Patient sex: F
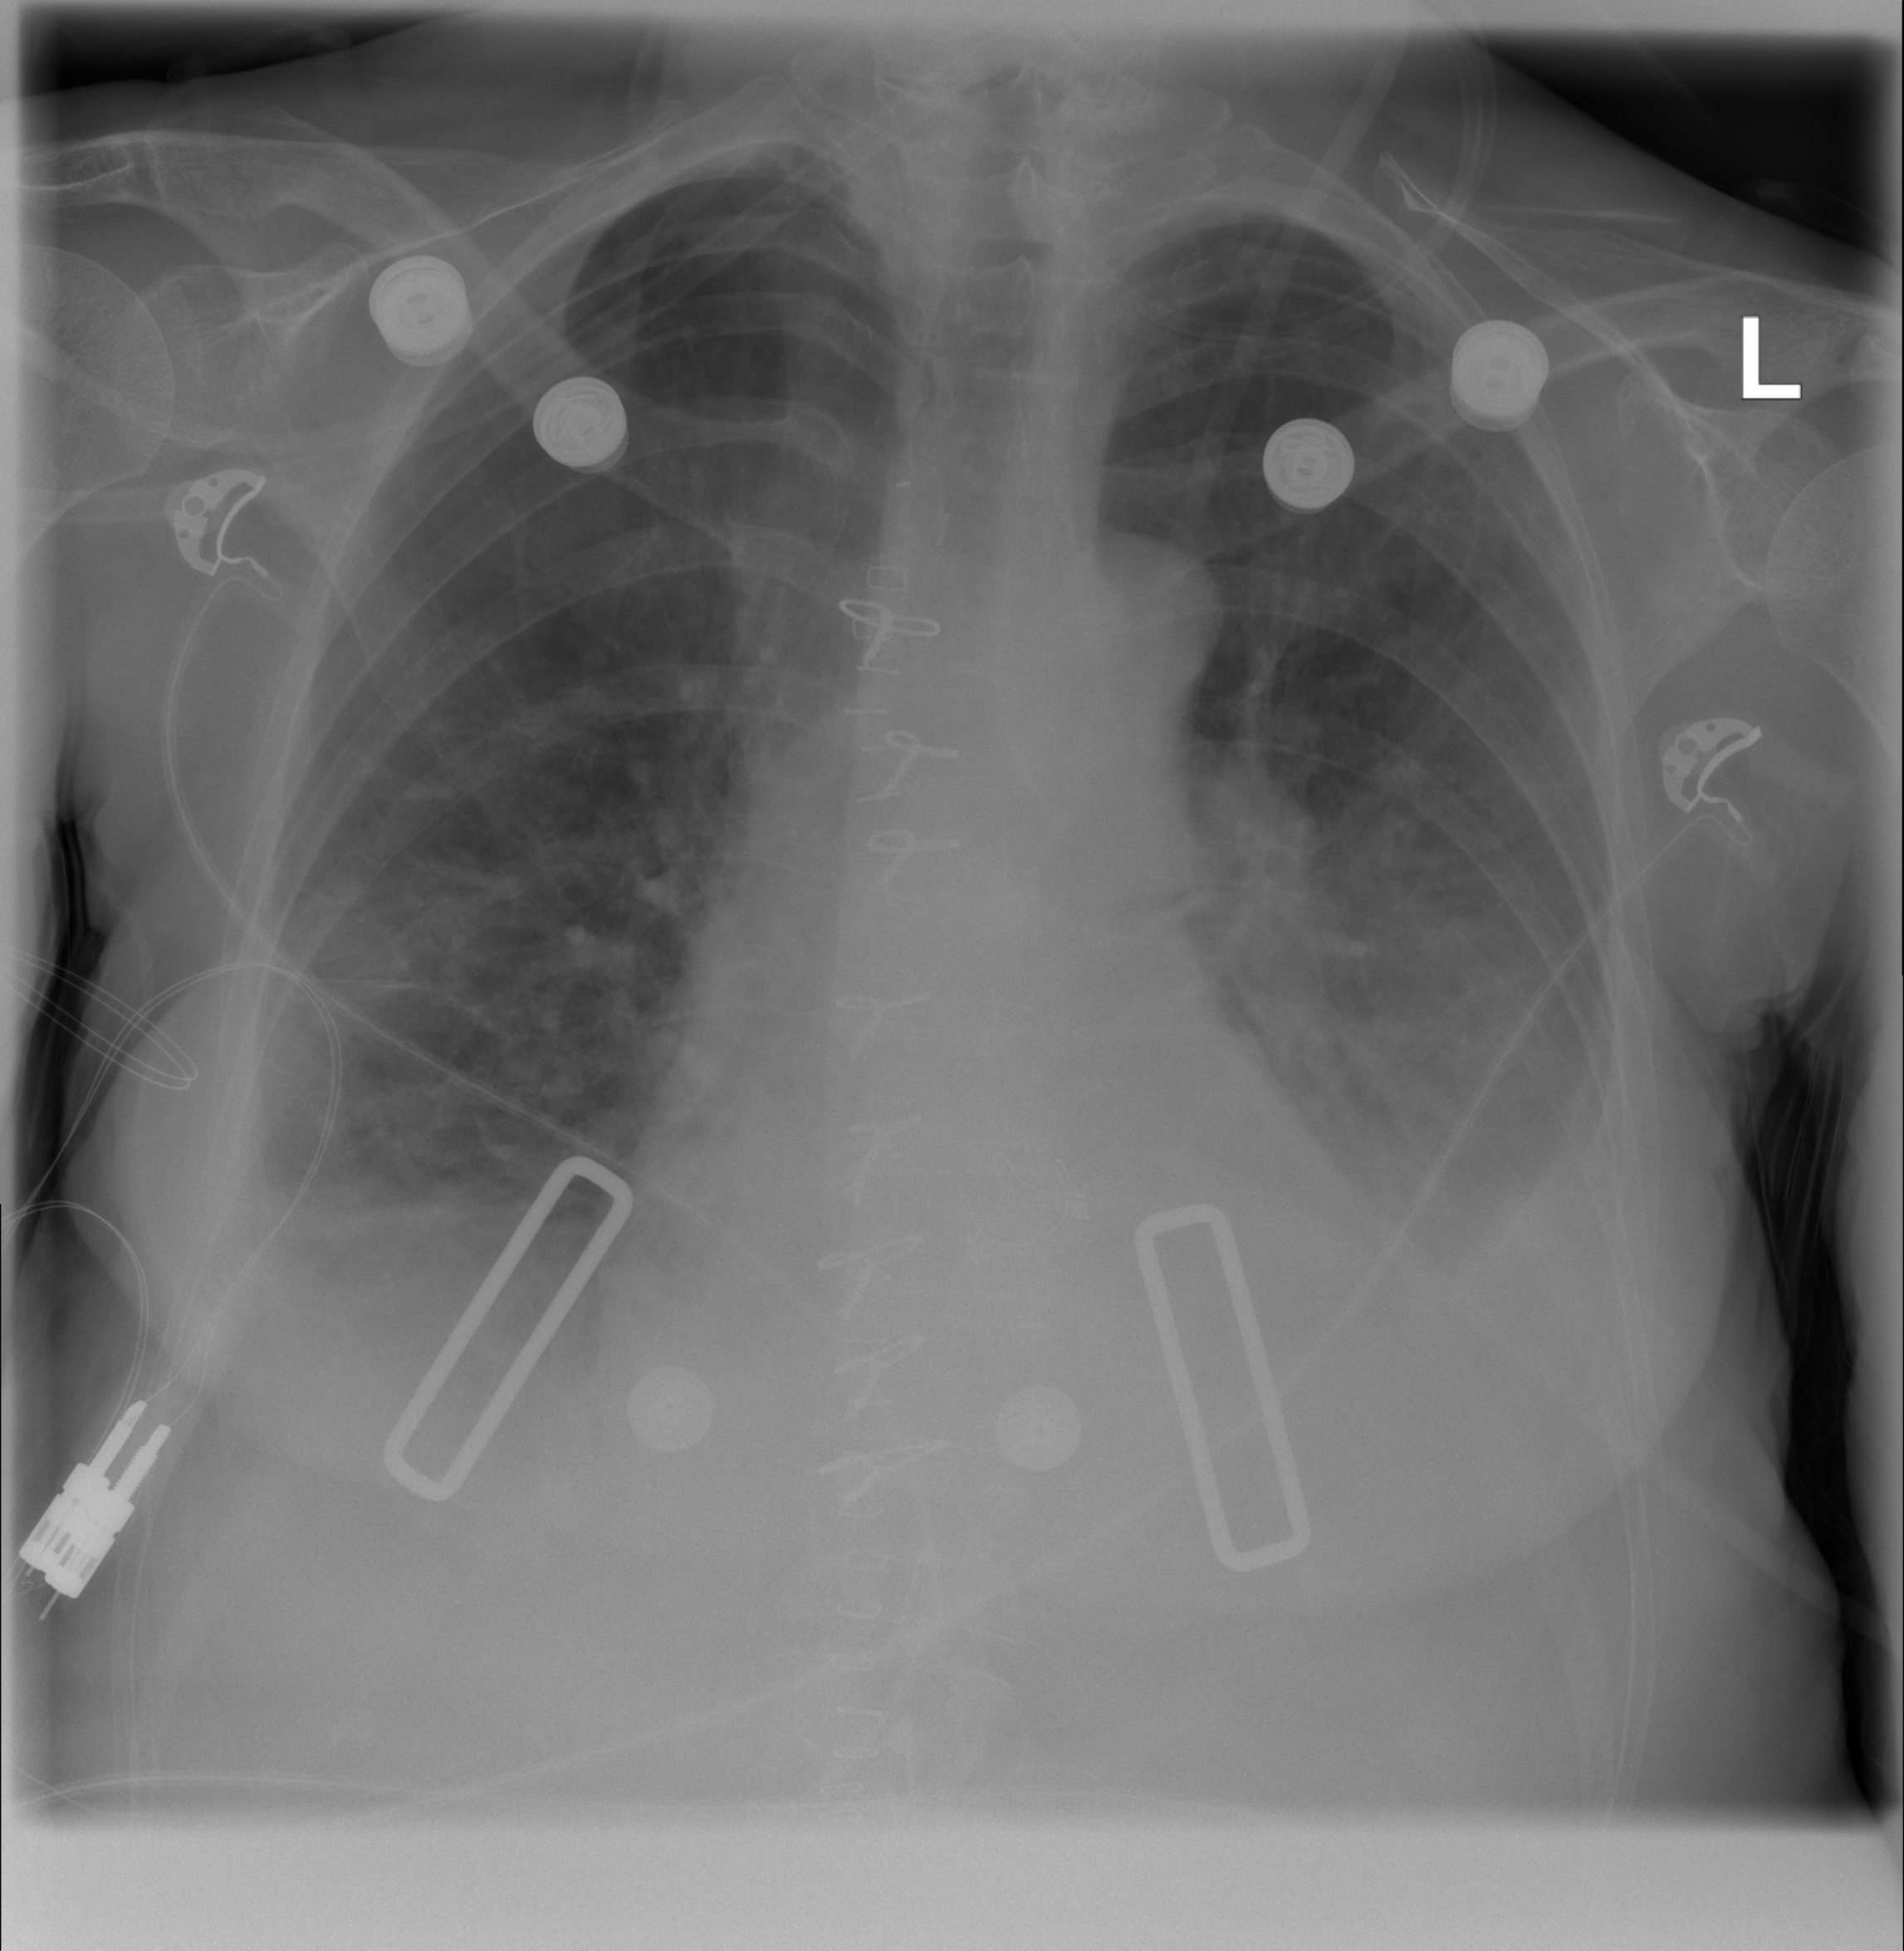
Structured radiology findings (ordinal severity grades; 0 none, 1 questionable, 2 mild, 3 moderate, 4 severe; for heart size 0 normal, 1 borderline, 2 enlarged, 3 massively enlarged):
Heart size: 2
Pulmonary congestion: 2
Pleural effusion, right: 2
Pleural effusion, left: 3
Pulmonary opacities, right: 0
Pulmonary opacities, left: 0
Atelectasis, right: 2
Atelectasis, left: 3